Question: Looking through <URL>:

This example is showing the usage of <URL> encoding, however there is nothing saying if this was an optional selection for the example illustration or a must restriction on the file character encoding.
I'm asking this because I'm writing a Java program to read one of these files and <URL> is giving me this message:
> DM_DEFAULT_ENCODING: Reliance on default encoding
Found a call to a method which will perform a byte to String (or
String to byte) conversion, and will assume that the default platform
encoding is suitable. This will cause the application behaviour to
vary between platforms. Use an alternative API and specify a charset
name or Charset object explicitly.
Line 4 in this Java code snippet is where character encoding will be specified:
'''
01. byte[] contents = new byte[1024];
02. int bytesRead = 0;
03. while ((bytesRead = bin.read(contents)) != -1)
04. result.append(new String(contents, 0, bytesRead));
'''
So, Is it possible to specify the expected encoding of this file in this case or not?
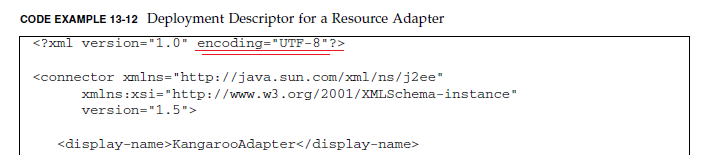
Answer: From what I saw, Most people use the UTF-8 encoding for their ra.xml. However there is no restriction on using other encoding. So if you base your parsing to expect UTF-8 only, the result might not be as expected.
So you either need to count for this in your code when you are reading this as a normal text, or read it as an xml file and save yourself the headache. I don't think the difference in performance will be an issue because the ra.xml files do not usually grow to gigabytes. At least the ones I've seen so far are on an average of few megabytes.
For the Findbug issue, you just need to specify the encoding as a UTF-8. Otherwise you will be using the default of the JVM which is determined during virtual-machine startup and typically depends upon the locale and charset of the underlying operating system. Although using the default is not a recommended behavior here, if that is what you want then just specify the usage of default encoding. This would get rid of the Findbug issue.
So your code would look like something like this:
'''
01. byte[] contents = new byte[1024];
02. int bytesRead = 0;
03. while ((bytesRead = bin.read(contents)) != -1)
04. result.append(new String(contents, 0, bytesRead, Charset.defaultCharset()));
'''